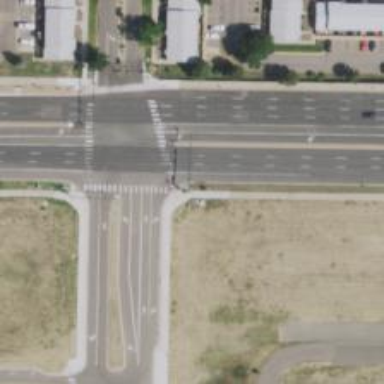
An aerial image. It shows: Zebra crossing on the road.